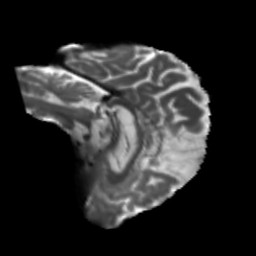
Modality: T2w
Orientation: sagittal
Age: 69
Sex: female
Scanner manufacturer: siemens
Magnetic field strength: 3 T
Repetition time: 5.25 s
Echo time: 0.08 s